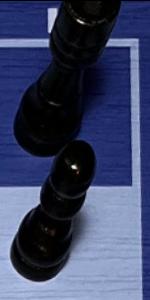
Label: Pawn_Black